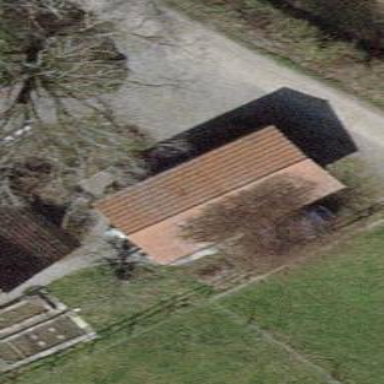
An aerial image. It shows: View of roof of building.